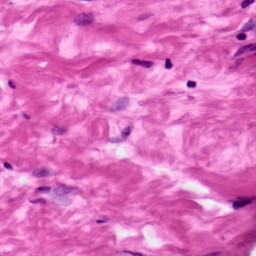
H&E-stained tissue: Ovarian